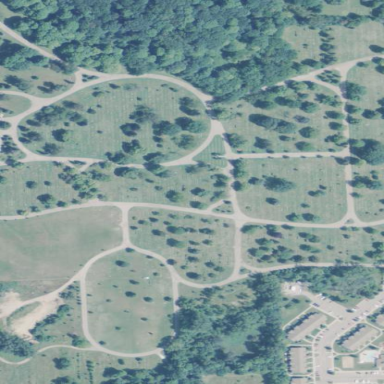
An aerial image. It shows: Cemetery.